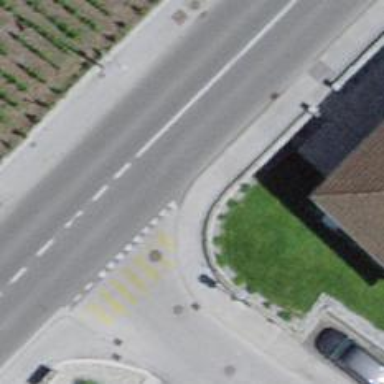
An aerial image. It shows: Kerb barrier.